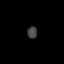
Tissue: lung
Cell type: Smooth muscle cells
Senescence score: 0.7026
Nuclear area (px): 113
Mean DAPI intensity: 68.106